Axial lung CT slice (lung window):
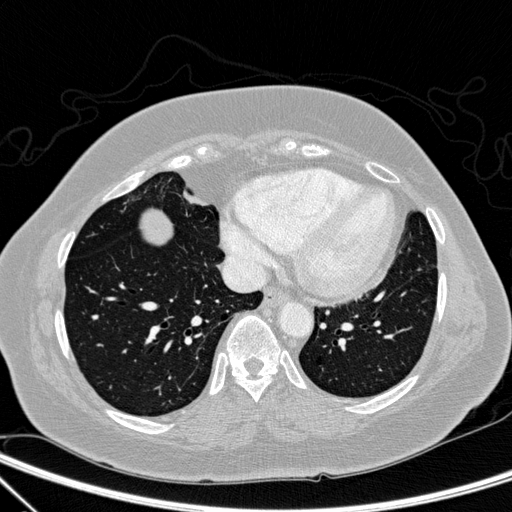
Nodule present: no